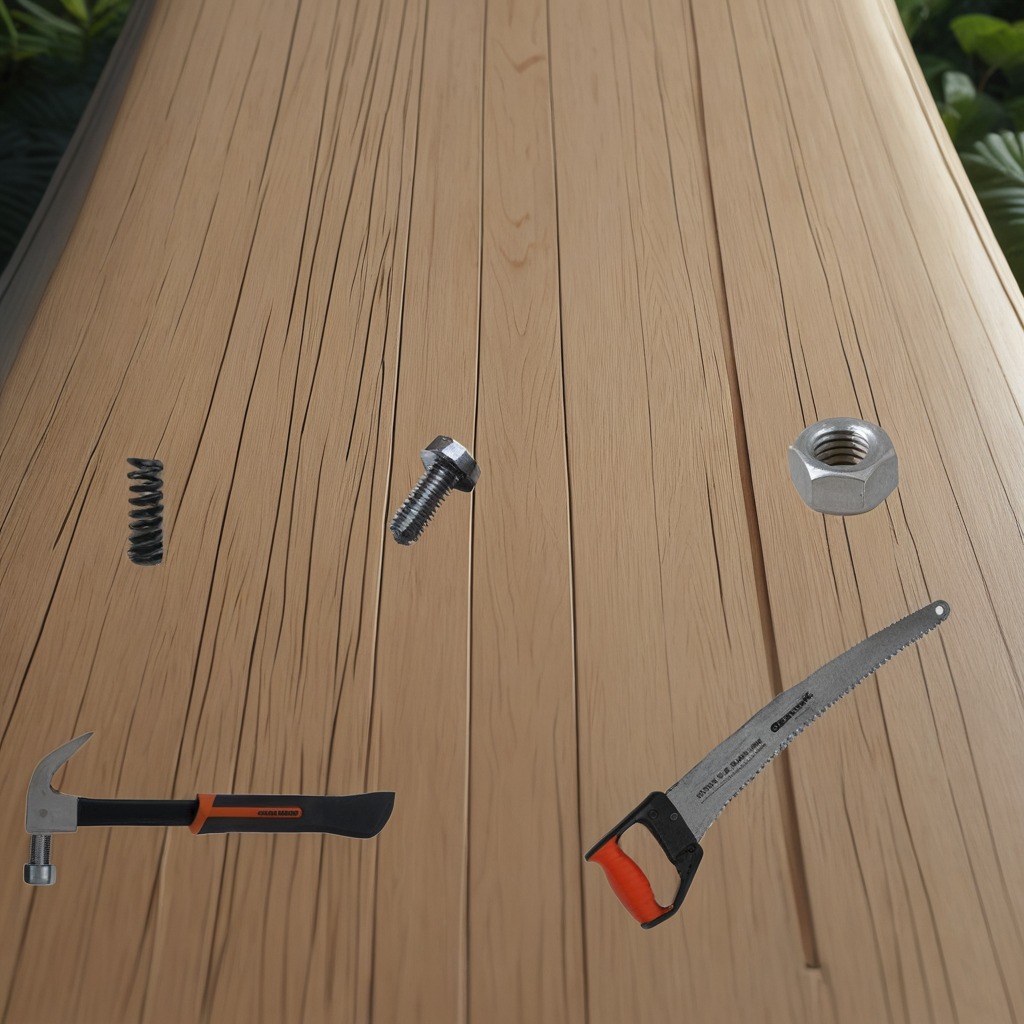
A hammer, metal machine screw, coiled metal spring, metal saw, and metal nut are lying on a wooden table inside a jungle field workshop tent.